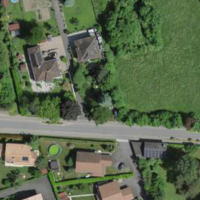
EUNIS habitat code: 55
Species observed at this site:
Corylus avellana
Buxus sempervirens